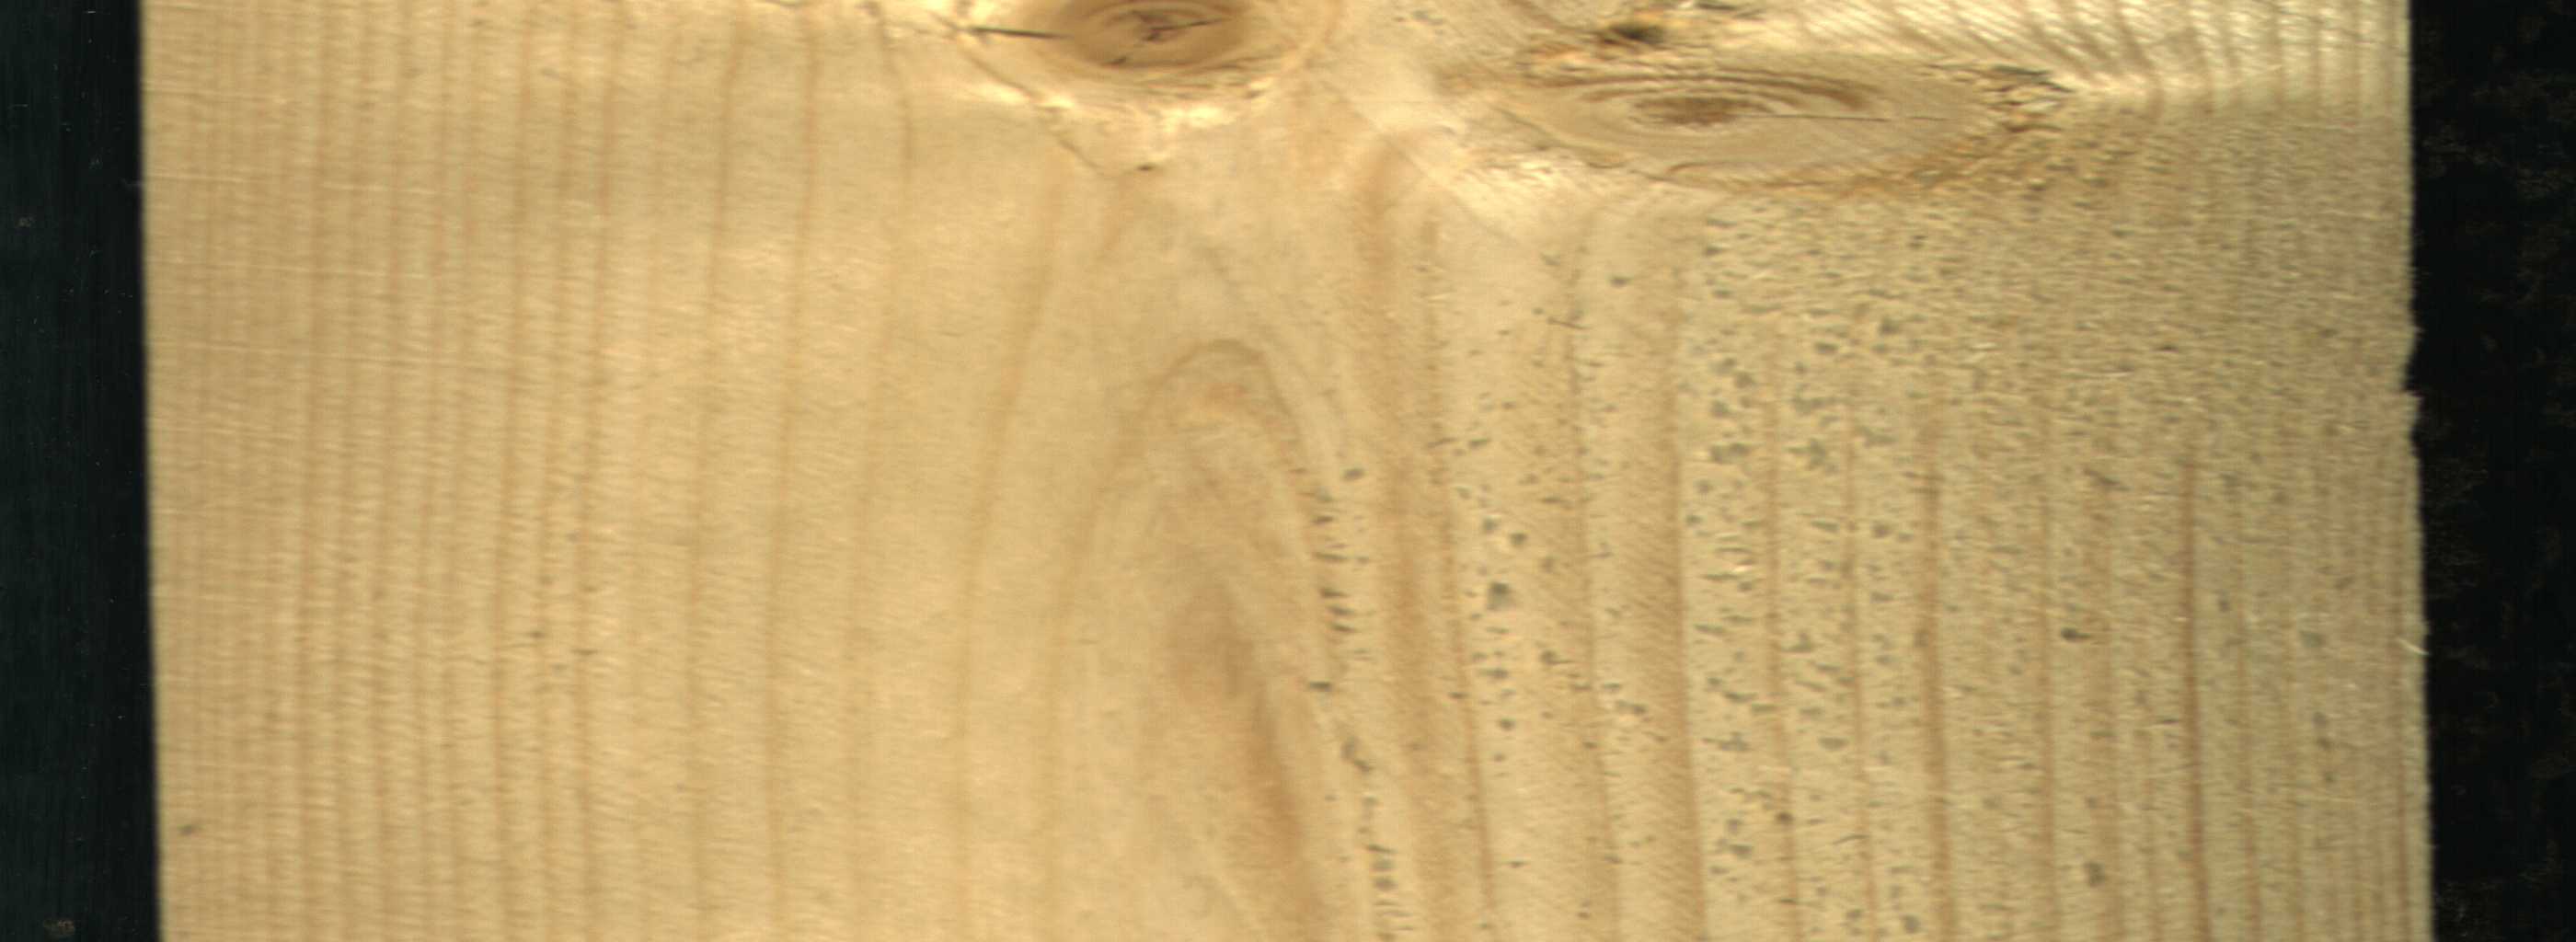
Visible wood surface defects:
Live_Knot
Live_Knot